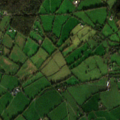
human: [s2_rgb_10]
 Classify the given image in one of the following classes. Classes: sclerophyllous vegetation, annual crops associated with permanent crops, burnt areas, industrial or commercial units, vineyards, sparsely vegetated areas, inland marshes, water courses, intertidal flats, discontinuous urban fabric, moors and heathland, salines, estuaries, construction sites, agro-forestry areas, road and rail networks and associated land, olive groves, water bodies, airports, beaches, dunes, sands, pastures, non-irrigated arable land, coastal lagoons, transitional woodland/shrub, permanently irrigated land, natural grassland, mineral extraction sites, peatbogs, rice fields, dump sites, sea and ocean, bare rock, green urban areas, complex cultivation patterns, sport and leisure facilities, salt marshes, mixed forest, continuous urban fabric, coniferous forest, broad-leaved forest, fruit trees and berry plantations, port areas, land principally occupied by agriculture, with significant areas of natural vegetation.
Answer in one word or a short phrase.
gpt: pastures, broad-leaved forest